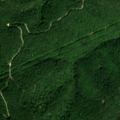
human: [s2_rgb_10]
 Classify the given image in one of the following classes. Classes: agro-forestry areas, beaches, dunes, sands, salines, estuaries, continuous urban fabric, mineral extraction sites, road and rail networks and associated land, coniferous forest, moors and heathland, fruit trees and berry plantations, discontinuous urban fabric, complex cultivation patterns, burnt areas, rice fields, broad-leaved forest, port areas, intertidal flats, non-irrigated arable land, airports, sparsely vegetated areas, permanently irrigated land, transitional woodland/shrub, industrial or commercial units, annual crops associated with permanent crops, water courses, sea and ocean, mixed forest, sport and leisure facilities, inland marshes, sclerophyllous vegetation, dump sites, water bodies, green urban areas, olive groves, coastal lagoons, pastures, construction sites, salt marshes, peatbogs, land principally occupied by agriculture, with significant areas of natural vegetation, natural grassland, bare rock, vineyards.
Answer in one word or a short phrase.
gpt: broad-leaved forest